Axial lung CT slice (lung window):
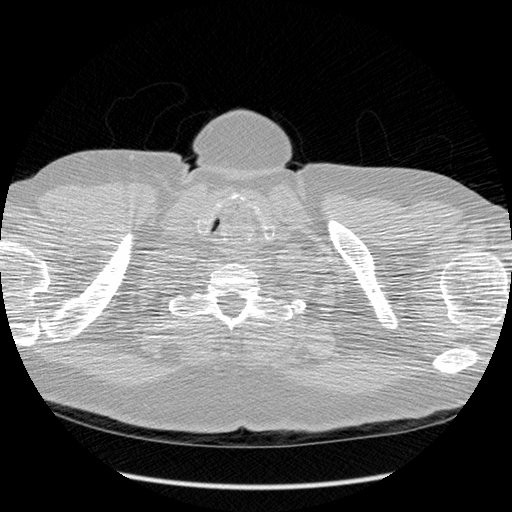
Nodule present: no